Question: I am creating a real estate website with a map showing houses with their price. I need a marker like the marker used on airbnb.com. How can I do it? I am using this:

I need something like this:
<URL>
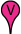
Answer: You can create a custom icon, like the one below - use another image URL for your needs.
'''
var image = {
url: 'http://www.homedepot.com/catalog/swatchImages/35/04/04a604de-8b52-4cd8-a394-6286f00b438d_35.jpg',
// This marker is 35 pixels wide by 35 pixels high.
size: new google.maps.Size(35, 35),
// The origin for this image is (0, 0).
origin: new google.maps.Point(0, 0),
// The anchor for this image is the base of the flagpole at (0, 32).
anchor: new google.maps.Point(0, 35)
};
'''
Then when creating the marker, use the object as the property. For more information see the <URL>.
See it in action in the snippet below:
'''
function initialize() {
var map = new google.maps.Map(
document.getElementById("map_canvas"), {
center: new google.maps.LatLng(41.385932, 2.178678),
zoom: 13,
mapTypeId: google.maps.MapTypeId.ROADMAP
});
var image = {
url: 'http://www.homedepot.com/catalog/swatchImages/35/04/04a604de-8b52-4cd8-a394-6286f00b438d_35.jpg',
// This marker is 35 pixels wide by 35 pixels high.
size: new google.maps.Size(35, 35),
// The origin for this image is (0, 0).
origin: new google.maps.Point(0, 0),
// The anchor for this image is the base of the flagpole at (0, 32).
anchor: new google.maps.Point(0, 35)
};
var clickMarker = new google.maps.Marker({
position: map.getCenter(),
map: map,
draggable: true,
icon: image,
label: {
text: "50EUR",
color: 'white',
fontSize: '15px',
fontWeight: 'bold'
}
});
}
google.maps.event.addDomListener(window, "load", initialize);
'''
'''
html,
body,
#map_canvas {
height: 100%;
width: 100%;
margin: 0px;
padding: 0px
}
'''
'''
<script src="https://maps.googleapis.com/maps/api/js"></script>
<div id="map_canvas"></div>
'''